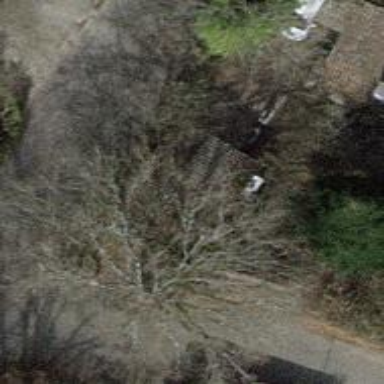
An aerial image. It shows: Evergreen needle-leaved tree.